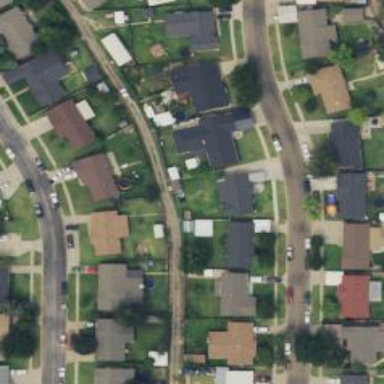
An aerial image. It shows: Alley classified as service road.